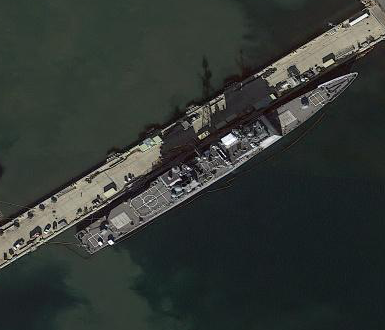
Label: Ticonderoga-class_cruiser